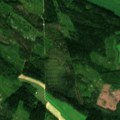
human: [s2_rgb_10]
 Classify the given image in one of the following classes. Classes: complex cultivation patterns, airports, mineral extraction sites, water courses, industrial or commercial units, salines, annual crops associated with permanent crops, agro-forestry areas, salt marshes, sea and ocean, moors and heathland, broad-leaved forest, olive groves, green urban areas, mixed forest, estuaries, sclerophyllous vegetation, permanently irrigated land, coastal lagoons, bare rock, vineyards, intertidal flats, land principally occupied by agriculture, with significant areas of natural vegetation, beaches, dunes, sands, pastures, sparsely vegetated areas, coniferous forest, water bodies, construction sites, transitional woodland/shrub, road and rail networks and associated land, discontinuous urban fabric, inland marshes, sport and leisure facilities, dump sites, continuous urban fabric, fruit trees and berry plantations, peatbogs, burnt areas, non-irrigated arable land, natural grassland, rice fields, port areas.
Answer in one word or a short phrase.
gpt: non-irrigated arable land, land principally occupied by agriculture, with significant areas of natural vegetation, coniferous forest, mixed forest